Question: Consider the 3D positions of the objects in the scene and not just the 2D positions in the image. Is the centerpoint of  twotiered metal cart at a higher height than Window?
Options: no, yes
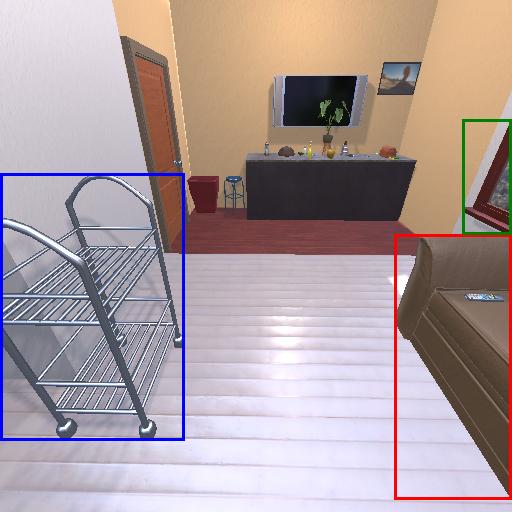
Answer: no